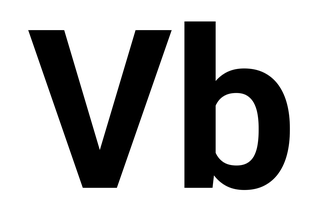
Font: Roboto_Bold